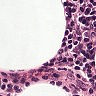
Metastatic tissue present: no